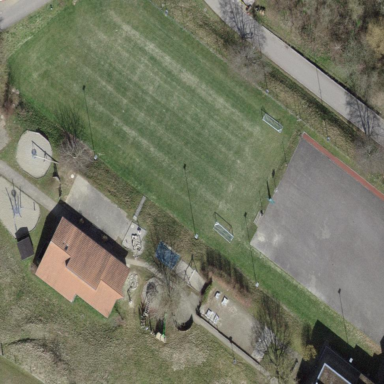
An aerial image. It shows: Grass pitch for leisure activities on the land.